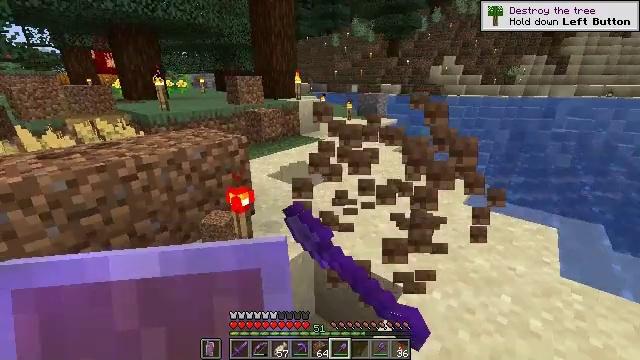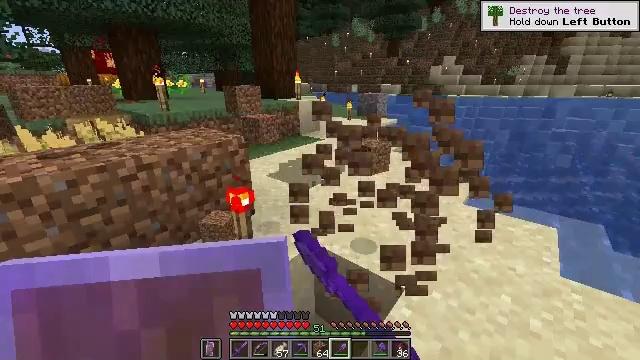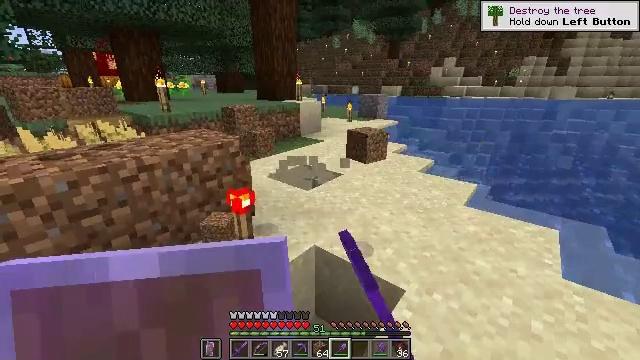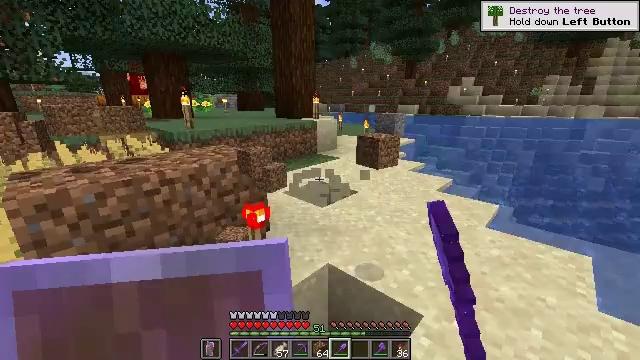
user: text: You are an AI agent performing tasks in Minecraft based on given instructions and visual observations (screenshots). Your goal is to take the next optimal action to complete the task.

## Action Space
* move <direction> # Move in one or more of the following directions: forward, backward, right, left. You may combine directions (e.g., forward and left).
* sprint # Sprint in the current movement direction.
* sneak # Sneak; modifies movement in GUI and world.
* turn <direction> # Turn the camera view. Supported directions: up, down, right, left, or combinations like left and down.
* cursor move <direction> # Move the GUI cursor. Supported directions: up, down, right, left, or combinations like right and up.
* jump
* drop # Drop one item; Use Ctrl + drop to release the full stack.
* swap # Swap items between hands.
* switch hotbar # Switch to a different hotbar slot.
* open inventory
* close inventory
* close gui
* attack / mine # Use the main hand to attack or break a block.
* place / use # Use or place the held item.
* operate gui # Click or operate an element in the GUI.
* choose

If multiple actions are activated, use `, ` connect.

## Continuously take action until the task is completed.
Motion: motion action
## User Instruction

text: Gather sand from the desert.
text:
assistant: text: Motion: attack / mine
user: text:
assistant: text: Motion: attack / mine
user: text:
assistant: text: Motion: turn left and up, attack / mine
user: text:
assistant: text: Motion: attack / mine